Question: I'm using the <URL>.
MATLAB version R2011a.
I'd like to get permutation vectors for row and columns for clustergram, as I can do with <URL> function:
'''
x = magic(10);
>> [~,~,permrows] = dendrogram(linkage(x,'average','euc'))
permrows =
9 10 6 7 8 1 2 4 5 3
>> [~,~,permcols] = dendrogram(linkage(x','average','euc'))
permcols =
6 7 8 9 2 1 3 4 5 10
'''
I found that the clustering is not the same from clustergram and dendrogram, most probably due to optimal leaf ordering calculation (I don't want to disable it).
For example, for clustergram from:
'''
clustergram(x)
'''
(''average'' and ''eucledian'' are default methods for clustergram)
the vectors (as on the figure attached) should be:
'''
permrows = [1 2 4 5 3 10 9 6 7 8];
permcols = [1 2 8 9 6 7 10 5 4 3];
'''

So, how to get those vectors programmatically? Anybody well familiar with this object?
Do anyone can suggest a good alternative? I know I can create a similar figure combining imagesc and dendrogram functions, but leaf ordering is much better (optimal) in clustergram, than in dendrogram.
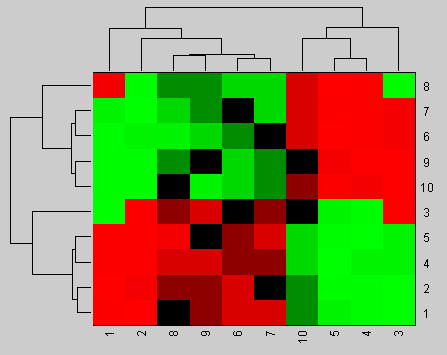
Answer: From looking at the documentation, I guess that 'get(gco,'ColumnLabels')' and 'get(gco,'RowLabels')', where 'gco' is the clustergram object, should give you the reordered labels. Note that the corresponding 'set'-methods take in the labels in original order and internally reorders them.
Consequently, if you have used custom labels ('set(gco,'RowLabels',originalLabels)')
'''
[~,permrows] = ismember(get(gco,'RowLabels'),originalLabels)
'''
should return the row permutation.